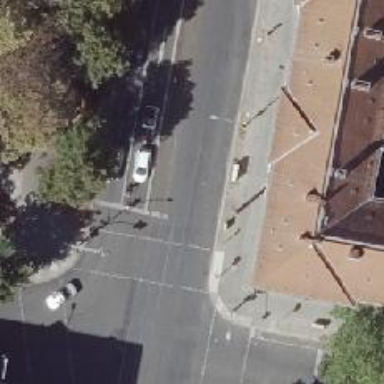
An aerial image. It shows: Road with traffic signals.